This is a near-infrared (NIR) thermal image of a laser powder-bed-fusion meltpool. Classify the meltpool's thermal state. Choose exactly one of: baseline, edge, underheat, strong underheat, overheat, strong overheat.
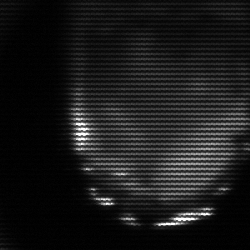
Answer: edge